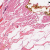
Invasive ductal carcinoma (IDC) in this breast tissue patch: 0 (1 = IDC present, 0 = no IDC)